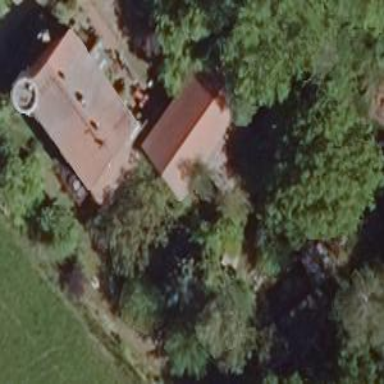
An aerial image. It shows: Barn.